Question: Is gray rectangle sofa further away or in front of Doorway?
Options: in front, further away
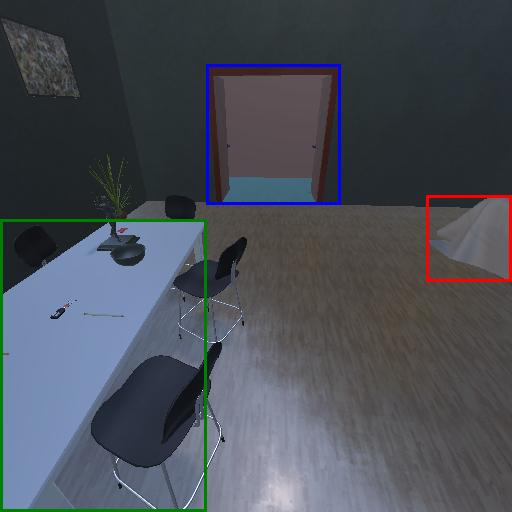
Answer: in front